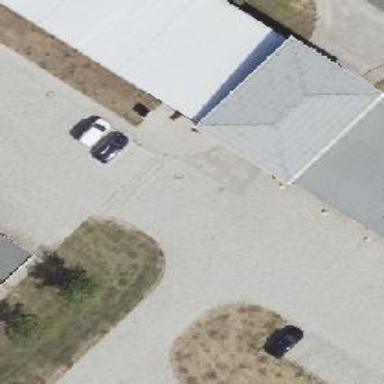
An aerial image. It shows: Concrete driveway.